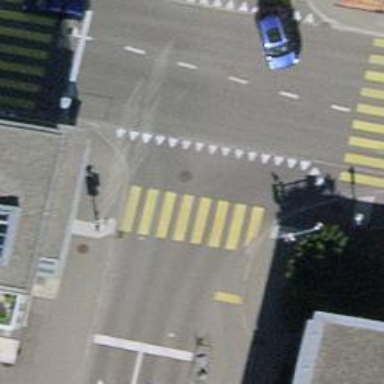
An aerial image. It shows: Crossing with traffic signals.